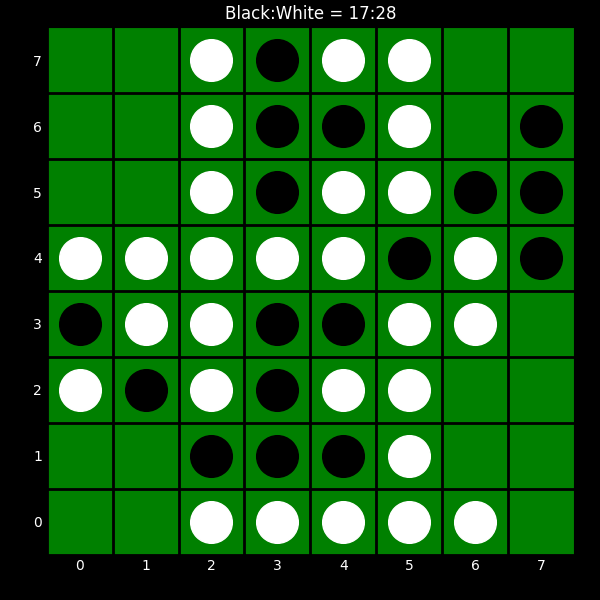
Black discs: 17
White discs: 28